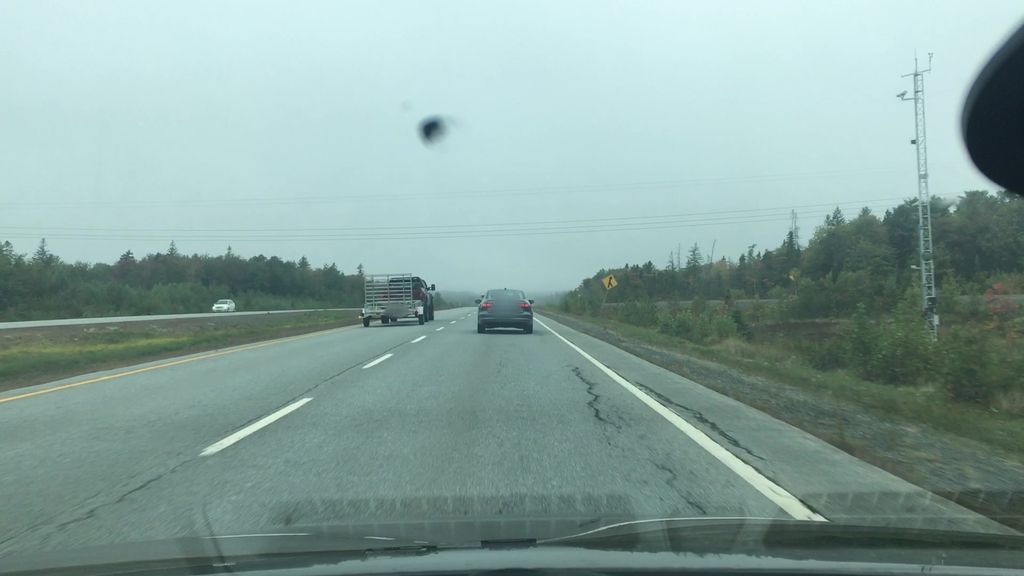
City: halifax